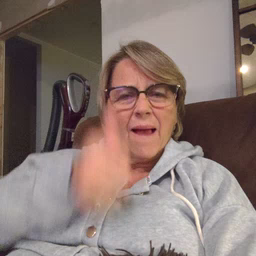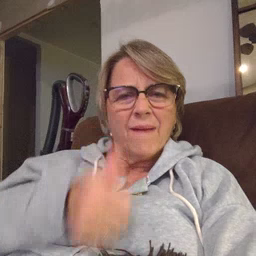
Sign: every